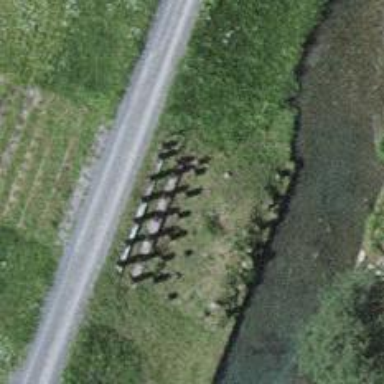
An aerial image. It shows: Historic military wall.